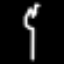
Label: fork